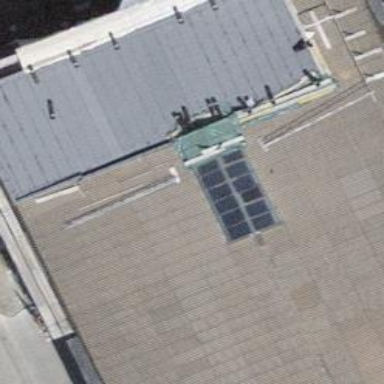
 consisting of solar photovoltaic panels."